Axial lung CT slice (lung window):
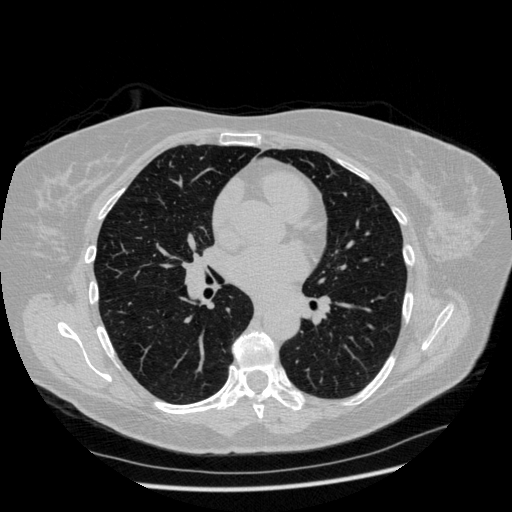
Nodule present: no